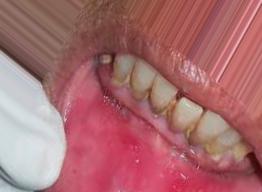
Condition: Mouth Ulcer